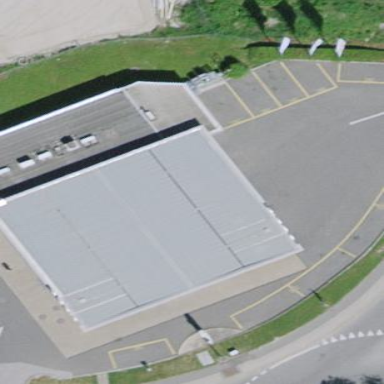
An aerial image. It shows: View of roof of building.